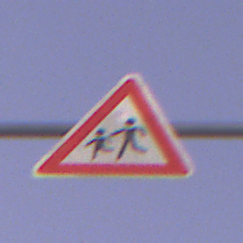
Verkehrszeichen: KinderRechts
Umgebung: Outdoor, RoadRail
Tageszeit: Dawn
Wetter: Clear
Licht: Natural
Jahreszeit: NotSpecified
Kontrast: LowContrast